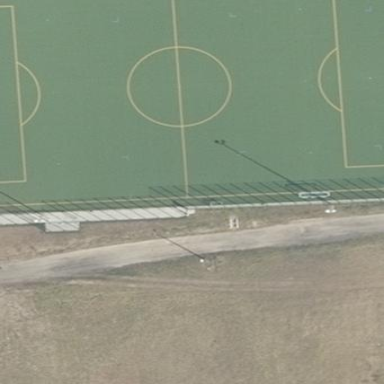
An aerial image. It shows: Multi-sport pitch with artificial turf for leisure land.